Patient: sex F, age 56
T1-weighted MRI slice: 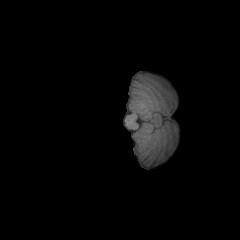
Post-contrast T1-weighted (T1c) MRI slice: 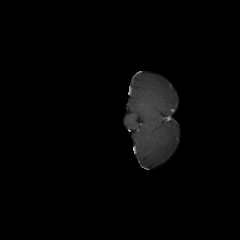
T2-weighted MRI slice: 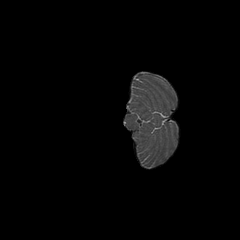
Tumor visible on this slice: no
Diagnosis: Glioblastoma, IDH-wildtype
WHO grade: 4